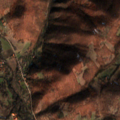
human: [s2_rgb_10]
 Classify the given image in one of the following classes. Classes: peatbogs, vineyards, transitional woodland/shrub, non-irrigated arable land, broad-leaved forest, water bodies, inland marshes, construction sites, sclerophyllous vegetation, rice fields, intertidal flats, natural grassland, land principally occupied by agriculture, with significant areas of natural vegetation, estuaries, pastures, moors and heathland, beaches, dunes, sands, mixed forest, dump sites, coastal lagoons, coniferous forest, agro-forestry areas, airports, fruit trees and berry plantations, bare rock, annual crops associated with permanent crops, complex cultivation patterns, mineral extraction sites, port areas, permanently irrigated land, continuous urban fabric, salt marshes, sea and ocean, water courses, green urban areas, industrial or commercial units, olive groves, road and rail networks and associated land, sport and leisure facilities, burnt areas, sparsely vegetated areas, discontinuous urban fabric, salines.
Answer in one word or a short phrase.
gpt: complex cultivation patterns, land principally occupied by agriculture, with significant areas of natural vegetation, broad-leaved forest, transitional woodland/shrub